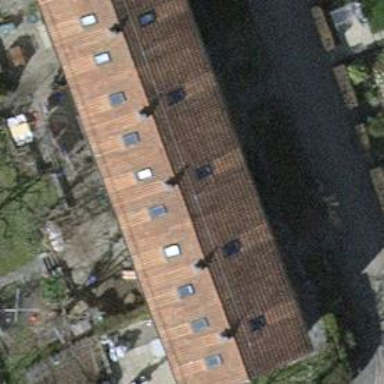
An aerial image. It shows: Beige house with gabled roof covered in orange-red roof tiles. The roof is oriented across the building.